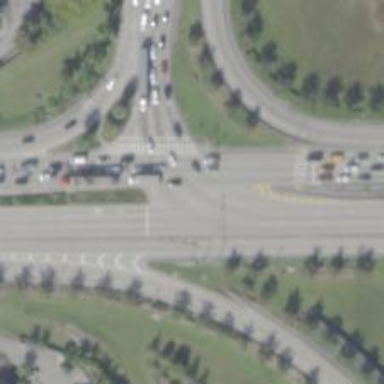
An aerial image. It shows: Separate sidewalk along asphalt primary link highway.